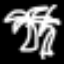
Label: palm tree